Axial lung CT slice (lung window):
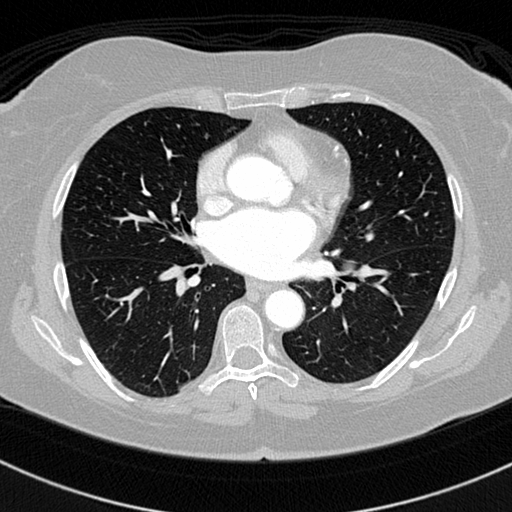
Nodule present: no